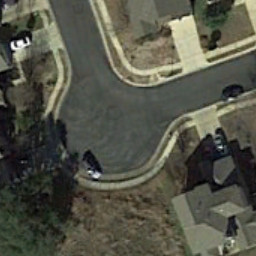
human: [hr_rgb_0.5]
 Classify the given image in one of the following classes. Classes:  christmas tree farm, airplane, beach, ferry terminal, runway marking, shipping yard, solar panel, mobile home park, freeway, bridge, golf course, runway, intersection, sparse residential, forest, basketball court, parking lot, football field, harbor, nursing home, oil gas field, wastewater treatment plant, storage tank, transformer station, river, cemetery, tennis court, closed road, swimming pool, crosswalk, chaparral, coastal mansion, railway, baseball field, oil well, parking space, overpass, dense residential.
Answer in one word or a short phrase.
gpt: closed road